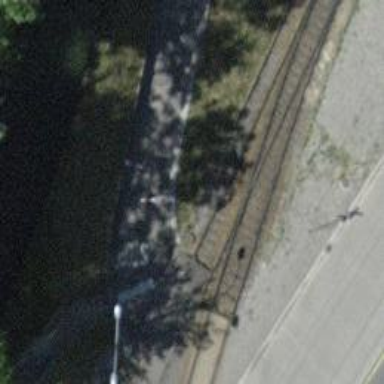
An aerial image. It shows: Cycle barrier.